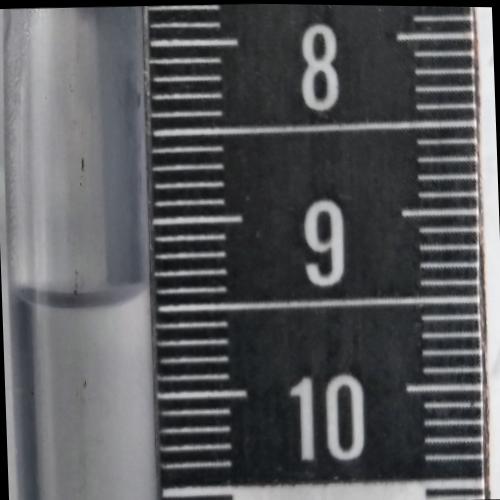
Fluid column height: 9.4 cm